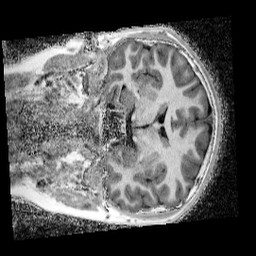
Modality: UNIT1_denoised
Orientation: coronal
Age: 13
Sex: male
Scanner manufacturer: siemens
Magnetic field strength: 3 T
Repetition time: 4 s
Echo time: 0.00299 s